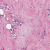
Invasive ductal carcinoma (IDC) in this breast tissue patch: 0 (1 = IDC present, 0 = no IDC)